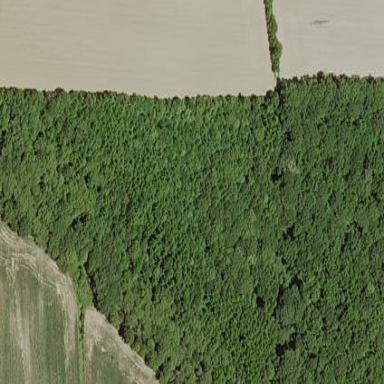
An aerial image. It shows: Serene woodland landscape.